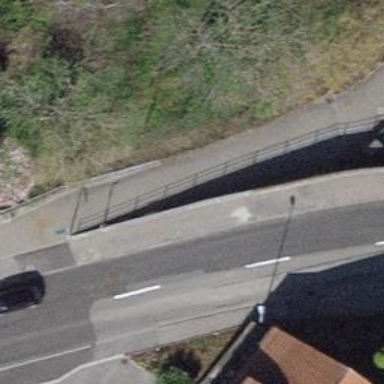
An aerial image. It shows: Cycle barrier.